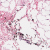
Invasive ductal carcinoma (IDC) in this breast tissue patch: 0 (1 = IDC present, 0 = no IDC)